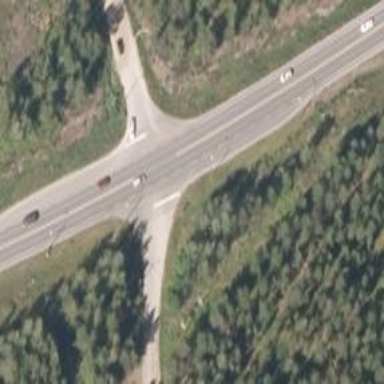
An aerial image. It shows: Stop road.